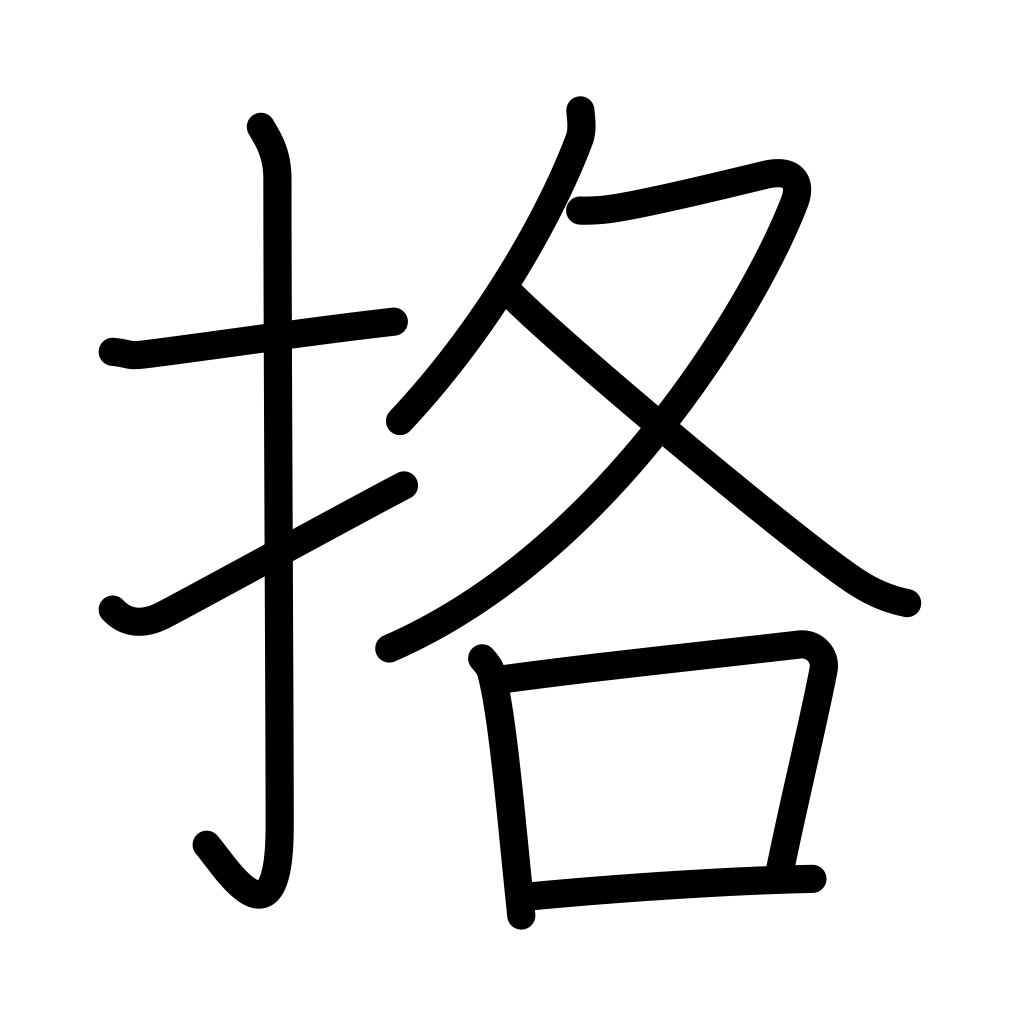
Meaning: strike, hit, fight